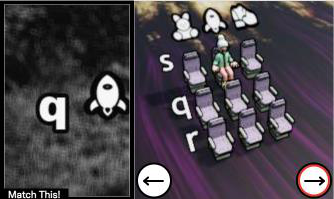
Task: seats
Answer: no